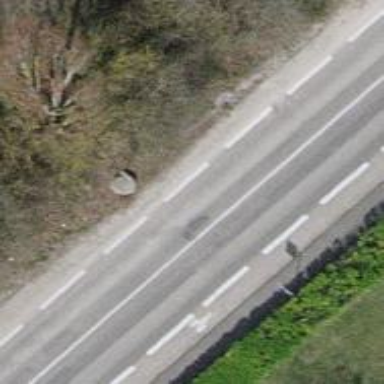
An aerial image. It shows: Traffic calming cushion.